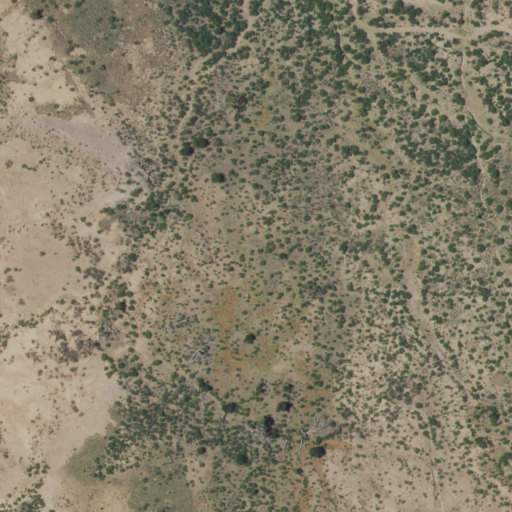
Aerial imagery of plain(s) in New Mexico named San Simon Cienega containing shrub, grassland, and herbaceous wetlands